【题型】证明题　【知识点】立体几何　【难度】medium
变式1 如图，在正四棱柱 $ABCD-A_1B_1C_1D_1$ 中，$AB = 2$，$AA_1 = 3$.

\vspace{2em}

\noindent
(1) 证明：平面 $A_1BD \perp$ 平面 $ACC_1A_1$；
\noindent
(2) 求直线 $DD_1$ 和平面 $A_1BD$ 所成角大小.
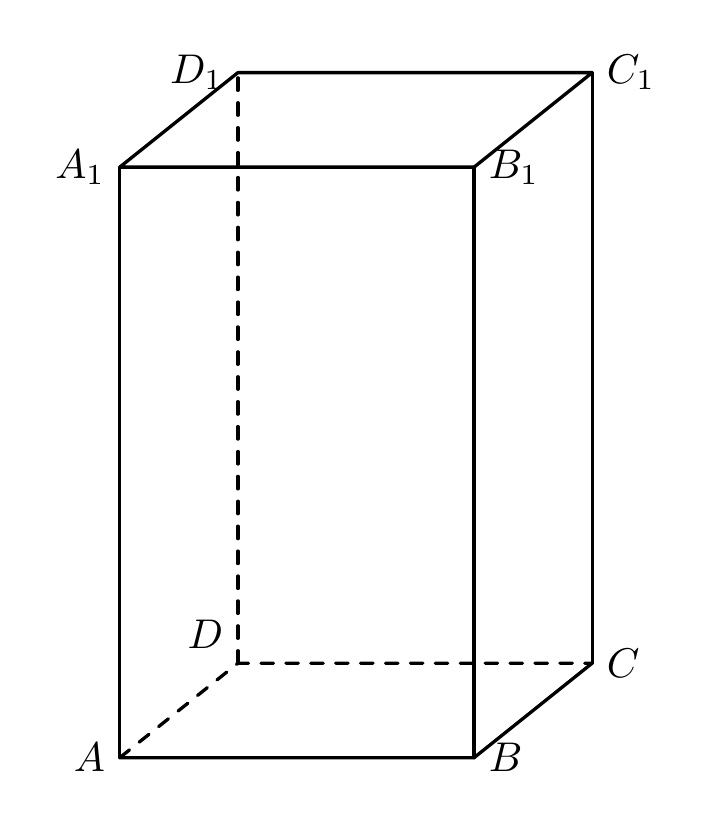
【解答】
\noindent
【答案】(1) 证明见解析

\noindent
(2) $\arcsin\dfrac{\sqrt{22}}{11}$

\vspace{1em}

\noindent
【分析】（1）先根据线面垂直的判定定理证明 $BD \perp$ 平面 $ACC_1A_1$，再根据面面垂直的判定定理完成证明；

\noindent
（2）建立合适空间直角坐标系，利用向量法求解出直线 $DD_1$ 和平面 $A_1BD$ 所成角的正弦值，则所成角的大小可求.

\vspace{1em}

\noindent
【详解】（1）连接 $A_1B, A_1D, BD, AC, A_1C_1$，如图所示，

\noindent
因为几何体为正四棱柱，所以四边形 $ABCD$ 为正方形，所以 $AC \perp BD$，

\noindent
因为几何体为正四棱柱，所以 $AA_1 \perp$ 平面 $ABCD$，又 $BD \subset$ 平面 $ABCD$，所以 $AA_1 \perp BD$，

\noindent
因为 $AA_1 \cap AC = A$，$AA_1, AC \subset$ 平面 $ACC_1A_1$，所以 $BD \perp$ 平面 $ACC_1A_1$，

\noindent
又因为 $BD \subset$ 平面 $A_1BD$，所以平面 $A_1BD \perp$ 平面 $ACC_1A_1$；

\noindent
（2）以 $D$ 为原点，以 $DA, DC, DD_1$ 方向为 $x, y, z$ 轴的正方向，建立如图所示的空间直角坐标系，

\noindent
因为 $AB = AD = 2$，$AA_1 = 3$，所以 $A_1(2,0,3)$，$B(2,2,0)$，$D(0,0,0)$，$D_1(0,0,3)$，

\noindent
所以 $\overrightarrow{DB} = (2,2,0)$，$\overrightarrow{DA_1} = (2,0,3)$，$\overrightarrow{DD_1} = (0,0,3)$，

\noindent
设平面 $A_1BD$ 的一个法向量为 $\vec{n} = (x,y,z)$，

\noindent
所以 $\begin{cases} \overrightarrow{DB} \cdot \vec{n} = 2x + 2y = 0 \\ \overrightarrow{DA_1} \cdot \vec{n} = 2x + 3z = 0 \end{cases}$，取 $x=3$，则 $y=-3, z=-2$，所以 $\vec{n} = (3,-3,-2)$，

\noindent
设直线 $DD_1$ 和平面 $A_1BD$ 所成角为 $\theta$，

\noindent
所以 $\sin\theta = \left| \cos\langle \overrightarrow{DD_1}, \vec{n} \rangle \right| = \dfrac{|\overrightarrow{DD_1} \cdot \vec{n}|}{|\overrightarrow{DD_1}| |\vec{n}|} = \dfrac{|-6|}{3 \times \sqrt{22}} = \dfrac{\sqrt{22}}{11}$，所以 $\theta = \arcsin\dfrac{\sqrt{22}}{11}$，

\noindent
所以直线 $DD_1$ 和平面 $A_1BD$ 所成角大小为 $\arcsin\dfrac{\sqrt{22}}{11}$.

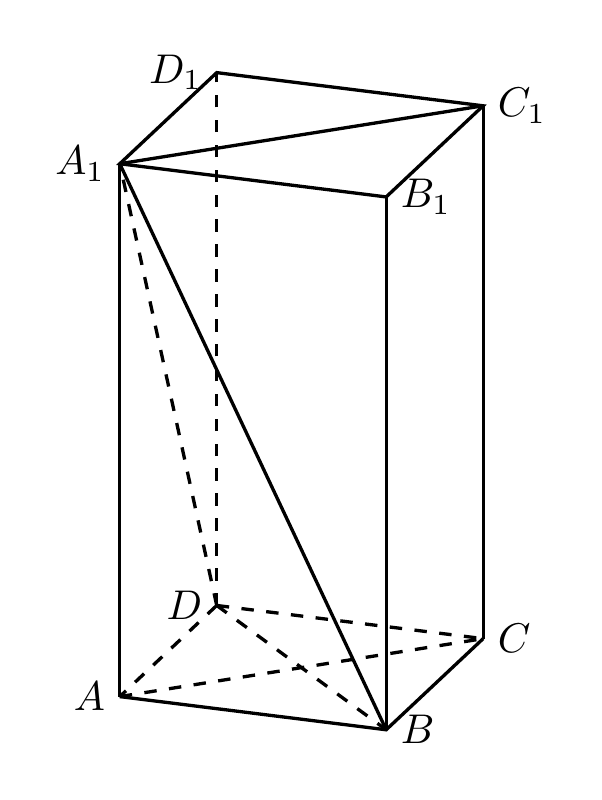
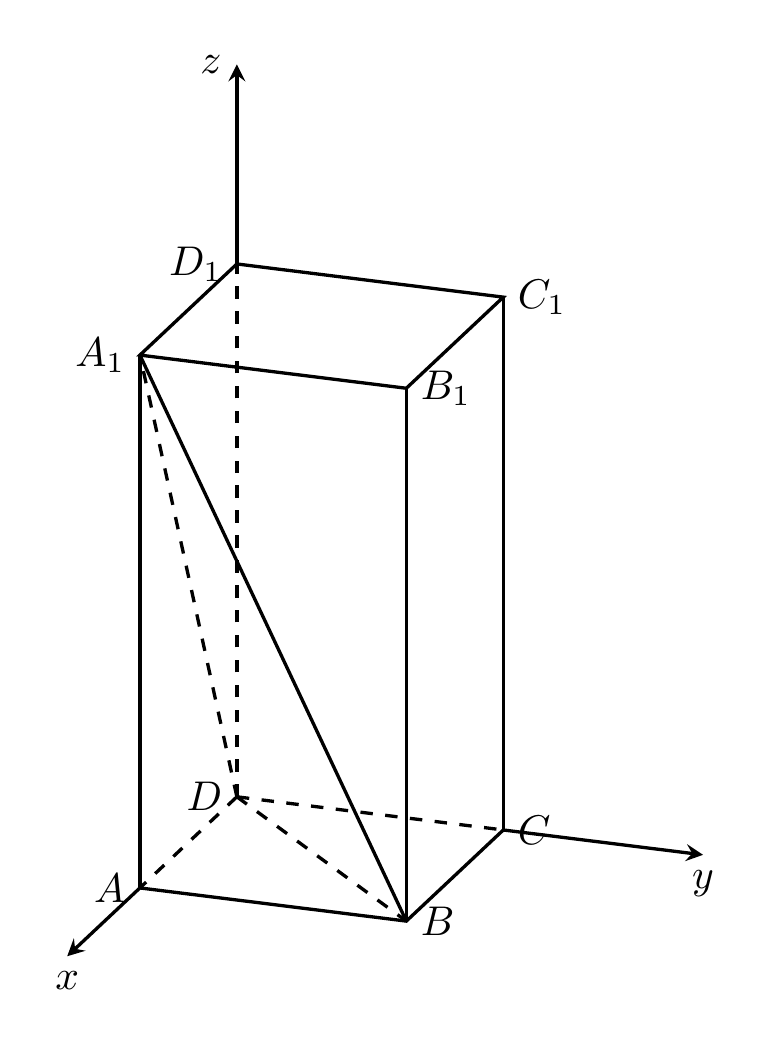